Field crop: maize
Growth stage: 2
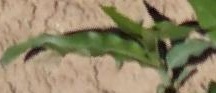
Species: maize